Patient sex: M
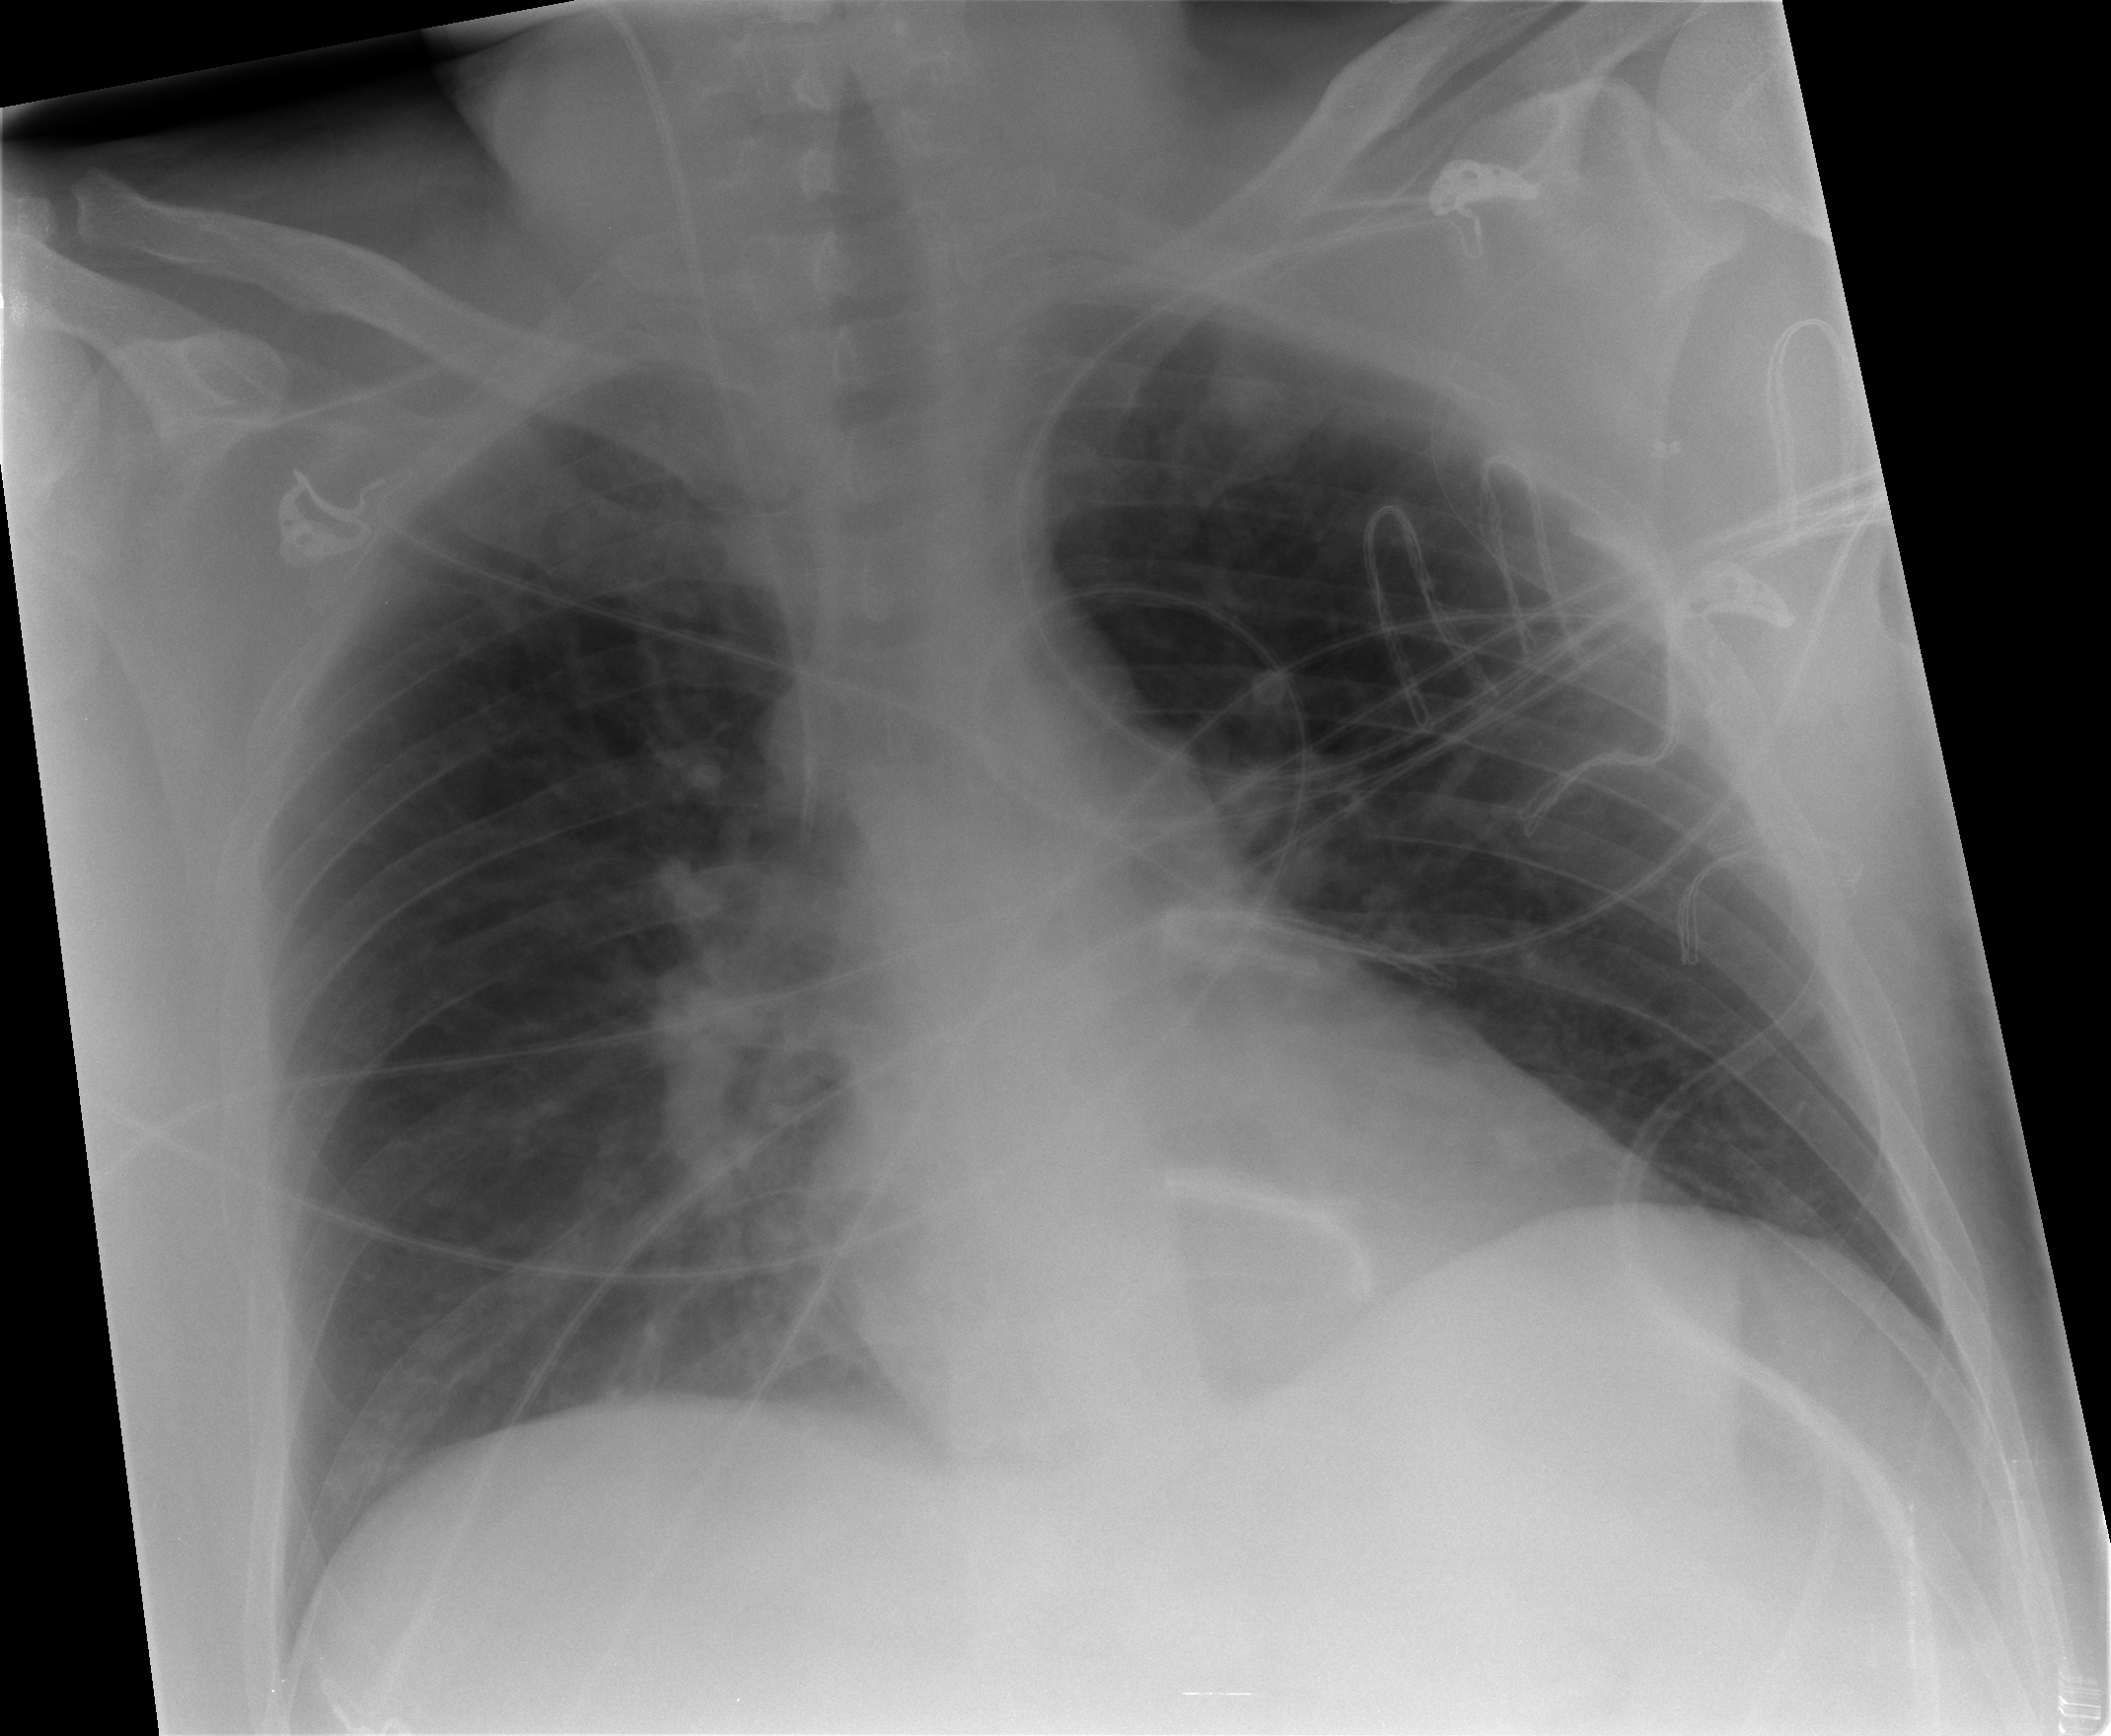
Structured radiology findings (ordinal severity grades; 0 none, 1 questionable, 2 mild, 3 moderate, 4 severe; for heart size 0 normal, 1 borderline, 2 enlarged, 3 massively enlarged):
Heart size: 0
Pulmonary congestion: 0
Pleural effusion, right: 0
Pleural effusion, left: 0
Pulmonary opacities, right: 0
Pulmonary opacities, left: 0
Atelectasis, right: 1
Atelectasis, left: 0